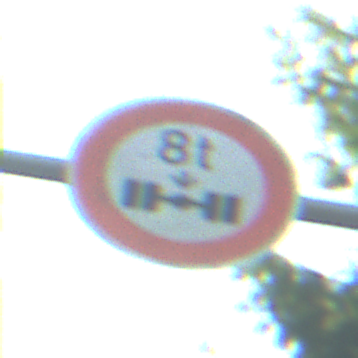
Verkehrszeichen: TatsaechlicheAchslast
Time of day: SunriseSunset
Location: Outdoor (Suburban)
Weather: PartlyCloudy
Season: NotSpecified
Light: Natural